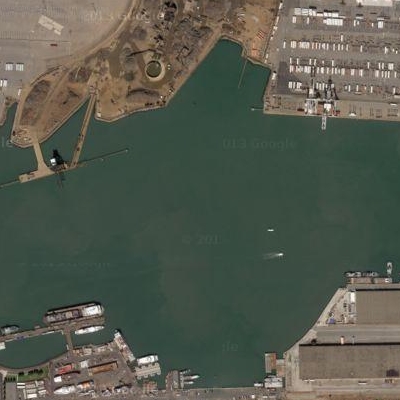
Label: dRiverLake